Question: I am trying to build a jQuery Cycle implementation. I have a problem with css I do not know why the photos are not in the middle, I am using jQuery Cycle from site <URL>,
thank you in advance for your help.

---
css
'''
<style type="text/css">
body {
font: 100%/1.4 Verdana, Arial, Helvetica, sans-serif;
background-color: #42413C;
margin: 0;
padding: 0;
color: #000;
}
.container {
position: relative;
width: 1100px;
background-color: #FFF;
margin-top: 0;
margin-right: auto;
margin-bottom: 0;
margin-left: auto;
}
.content {
padding: 10px 0;
}
.pics {
width: auto;
height: auto;
}
.pics img {
display: block;
margin-left: auto;
margin-right: auto;
padding: 15px;
border: 1px solid #ccc;
background-color: #eee;
}
#prev, #next
{
position: absolute;
z-index: 20;
width: 51px;
height: 68px;
cursor: pointer;
top: 250px;
}
#prev
{
left: 0%;
background-image: url("img_2/prev_button.png");
background-position: 0 0;
background-repeat: no-repeat;
}
#next
{
right: 0%;
background-image: url("img_2/next_button.png");
background-position: 0 0;
background-repeat: no-repeat;
}
</style>
'''
---
img
'''
<body>
<div class="container">
<div class="content">
<div class="pics">
<img src="img/1.jpg" width="950" height="540" />
<img src="img/1a.jpg" width="950" height="540" />
<img src="img/1.jpg" width="950" height="540" />
<img src="img/2.jpg" width="950" height="540" />
<img src="img/3.jpg" width="950" height="540" />
<!-- end .pics --></div>
<!-- end .content --></div>
<div id="prev"></div>
<div id="next"></div>
<div id="nav"></div>
<!-- end .container --></div>
</body>
'''
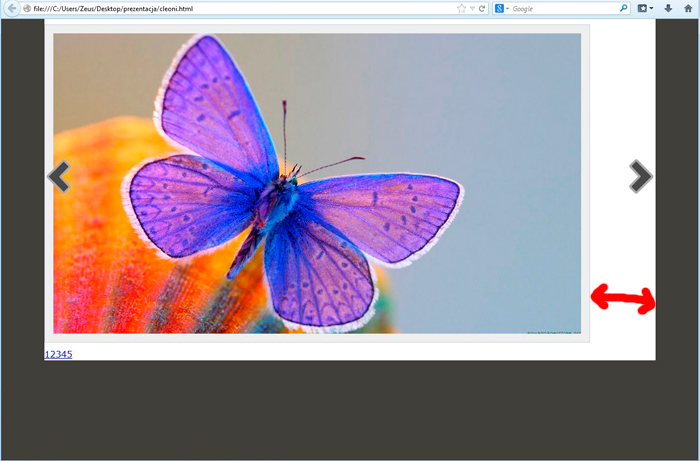
Answer: hope it will help you, mention its width for content div, then add margin as 0 and auto.
'''
.content {
width:950px;
position:relative;
margin:0 auto;
padding: 10px 0;
}
.pics {
width: 100%;
margin:0 auto;
}
'''